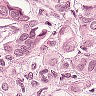
Metastatic tissue present: yes